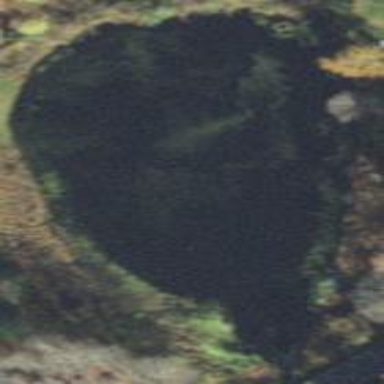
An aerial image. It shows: Reservoir of water.